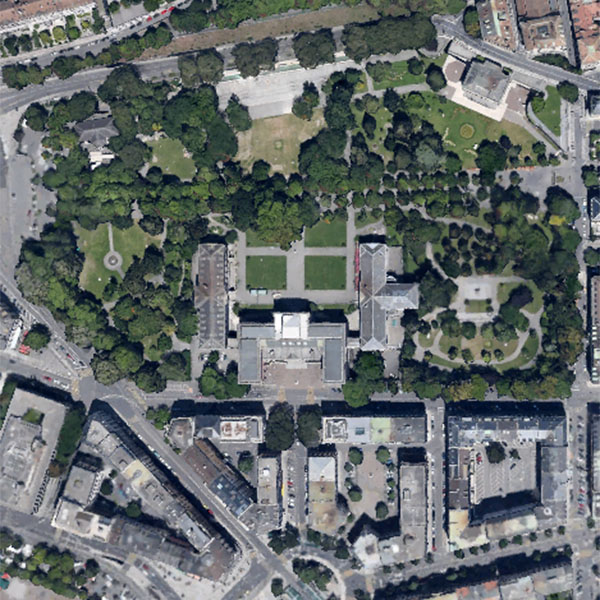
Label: School